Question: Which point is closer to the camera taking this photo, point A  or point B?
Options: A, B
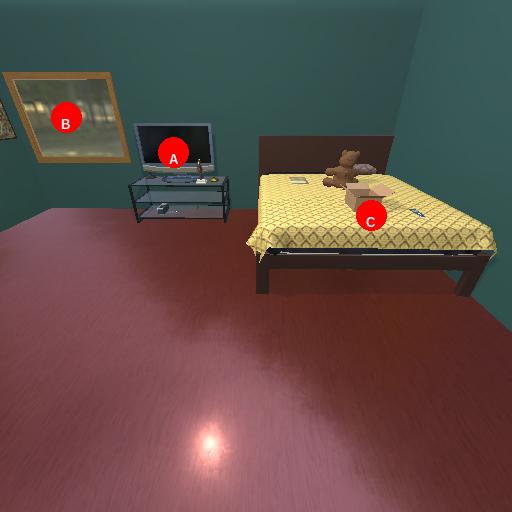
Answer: A